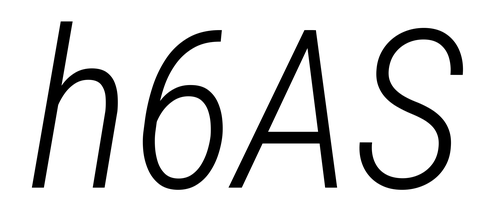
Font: Roboto-Italic_Condensed_Light_Italic